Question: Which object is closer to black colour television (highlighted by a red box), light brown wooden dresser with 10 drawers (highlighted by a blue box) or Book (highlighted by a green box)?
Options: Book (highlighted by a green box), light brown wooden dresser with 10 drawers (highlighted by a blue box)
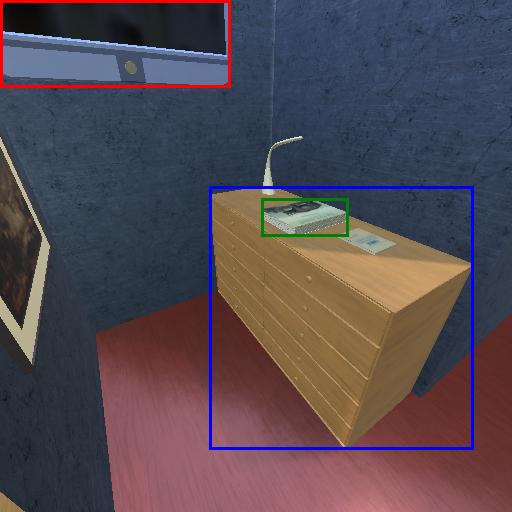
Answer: Book (highlighted by a green box)